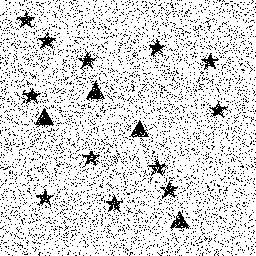
Squares: 0
Triangles: 4
Stars: 12
Total shapes: 16